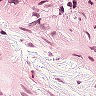
Metastatic tissue present: no